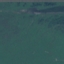
Land use / land cover: Pasture